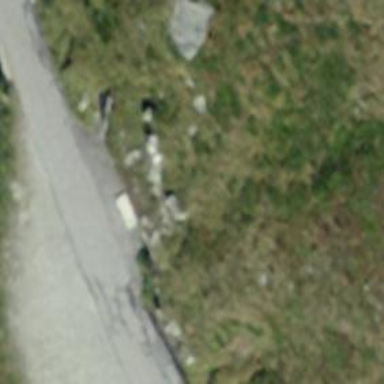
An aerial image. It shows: Path through tunnel.